Question: I want to place that icon left to right side.
Just want to know where should I change code?
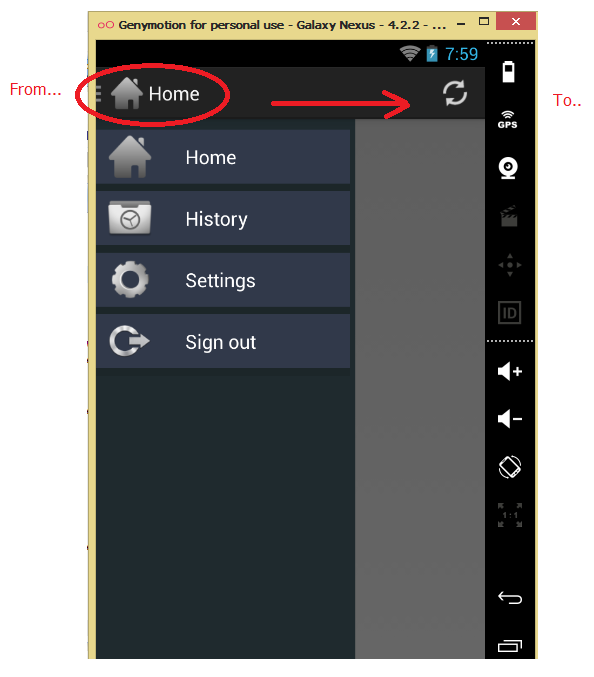
Answer: In your XML layout file, make the gravity of your drawer Gravity: right or Gravity end instead of Gravity:start
example
'''
<ListView
android:id="@+id/drawer"
android:layout_width="240dp"
android:layout_height="match_parent"
android:layout_gravity="end" //or you can use right also.
android:choiceMode="singleChoice"
/>
'''